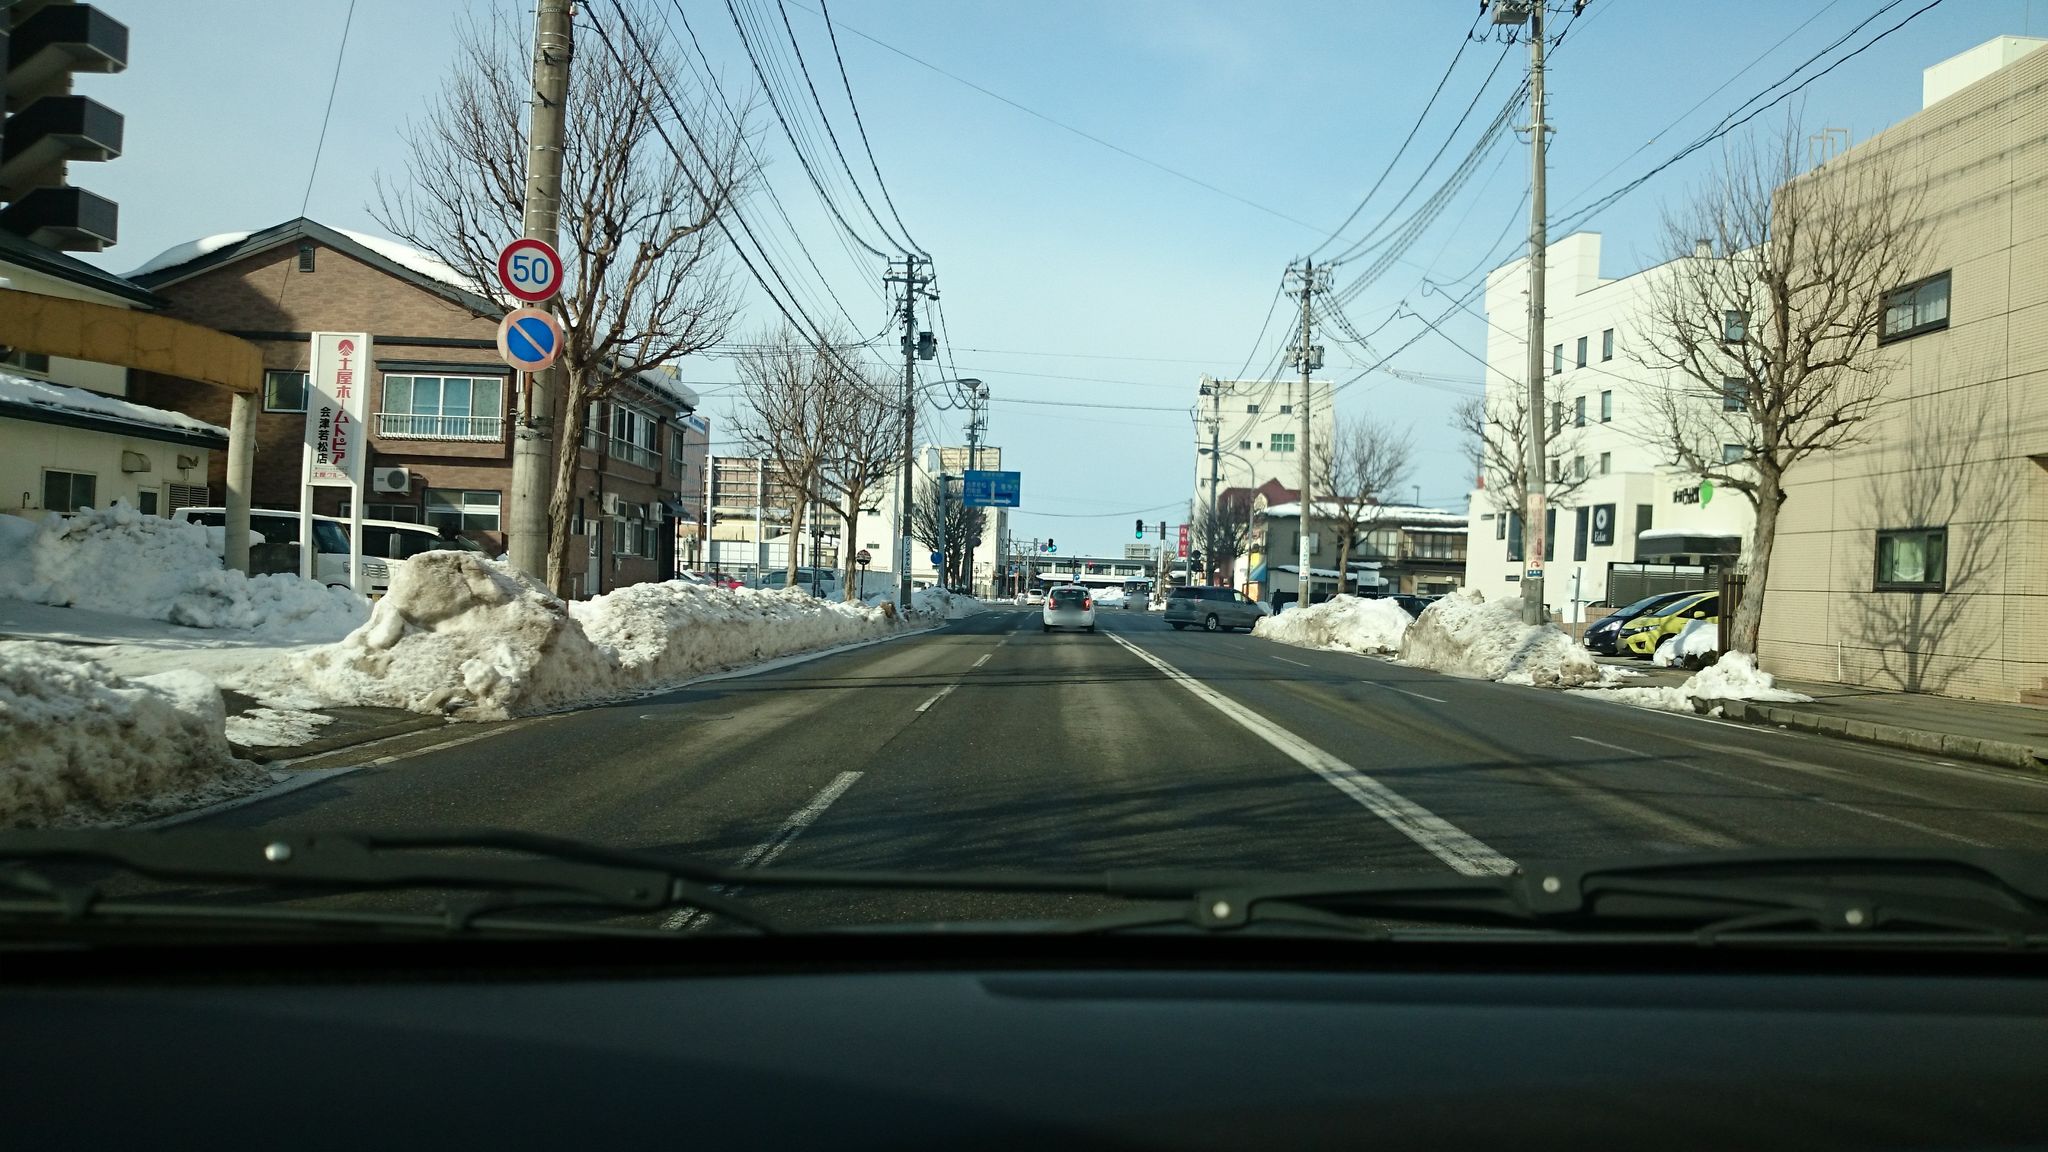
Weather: snowy
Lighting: day
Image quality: good
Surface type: driving surface
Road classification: tertiary
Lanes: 4.0
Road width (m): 3
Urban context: urban centre
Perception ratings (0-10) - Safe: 3.16, Lively: 8.3, Beautiful: 3.88, Boring: 6.36, Depressing: 5.44, Wealthy: 2.45